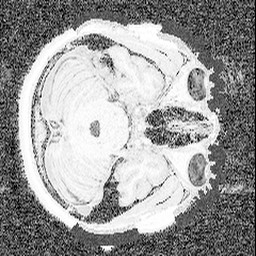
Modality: UNIT1
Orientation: axial
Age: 35
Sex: female
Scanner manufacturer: siemens
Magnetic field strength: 3 T
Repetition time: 5 s
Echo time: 0.00298 s